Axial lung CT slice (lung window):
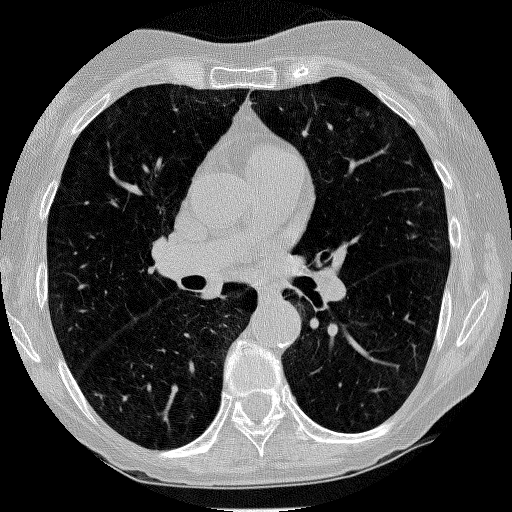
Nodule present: no